Question: In my project I have a custom struct:
'''
struct Point {
public uint xPoint { get; }
public uint yPoint { get; }
public Point(uint x, uint y) {
xPoint = x;
yPoint = y;
}
}
'''
I'm using a list of these Points:
'''
List<Point> pathToNavigate = new List<Point>();
'''
What I'm trying to do is save a list of my Points to the Settings.settings:

I can't figure out how to change string to be a list of my struct Point.
I tried messing with the xml and manually add in my option but I can't work out how to do it. Most things I find tell me to use a custom namespace but I also can't get that working with a list of my Point struct.
Edit: My problem is with a custom struct using a list. The issue isn't adding the items to the list, it's being able to load their contents properly.
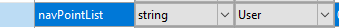
Answer: The steps below work.
However, I believe your issue is simply because 'xPoint' and 'yPoint' do not have public setters. This is due to how 'XmlSerializer'
works. See the documentation <URL>.
First, create a setting. In this case I named it 'ListOfPoints'. The type is irrelevant, we're going to change it anyways.
Manually edit "Settings.settings". I just open it with Visual Studio's XML editor but use what you prefer.
Then change the of the setting only. Note you need to use HTML encoding for '<' and '>'.
'''
<?xml version='1.0' encoding='utf-8'?>
<SettingsFile xmlns="http://schemas.microsoft.com/VisualStudio/2004/01/settings" CurrentProfile="(Default)" GeneratedClassNamespace="WindowsFormsApp1.Properties" GeneratedClassName="Settings">
<Profiles />
<Settings>
<Setting Name="ListOfPoints" Type="System.Collections.Generic.List&lt;WindowsFormsApp1.MyPoint&gt;" Scope="User">
<Value Profile="(Default)" />
</Setting>
</Settings>
</SettingsFile>
'''
The only change made was this:
'''
Type="System.Collections.Generic.List&lt;WindowsFormsApp1.MyPoint&gt;"
'''
'''
[Serializable]
public struct MyPoint
{
public uint X { get; set; }
public uint Y { get; set; }
public MyPoint(uint x, uint y)
{
X = x;
Y = y;
}
public override bool Equals(object obj)
{
if (!(obj is MyPoint))
return false;
var other = (MyPoint)obj;
return other.X == X && other.Y == Y;
}
public override int GetHashCode()
{
return unchecked(X.GetHashCode() ^ Y.GetHashCode());
}
}
private static readonly List<MyPoint> saveMe = new List<MyPoint>();
private static List<MyPoint> loadMe;
private static void SaveData()
{
Properties.Settings.Default.ListOfPoints = saveMe;
Properties.Settings.Default.Save();
}
private static void LoadData()
{
Properties.Settings.Default.Reload();
loadMe = Properties.Settings.Default.ListOfPoints;
TestData();
}
private static void TestData()
{
if (loadMe.Count != saveMe.Count)
throw new Exception("Different counts");
for (int i = 0; i < loadMe.Count; i++)
{
if (!loadMe[i].Equals(saveMe[i]))
throw new Exception($"{nameof(MyPoint)} at index {i} doesn't match");
}
}
'''
Test this by adding whatever you wish to 'saveMe'. Then run 'SaveData' followed by 'LoadData'.
'LoadData' will throw an exception if the data doesn't match.